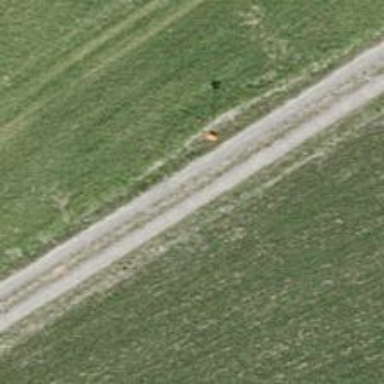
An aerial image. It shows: Pipeline marker.